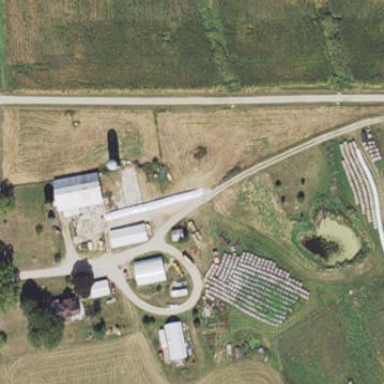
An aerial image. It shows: Farmyard area.